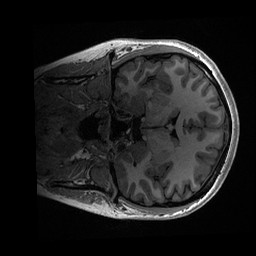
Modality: T1w
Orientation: coronal
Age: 21
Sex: female
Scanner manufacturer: ge
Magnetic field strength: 3 T
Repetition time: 0.006952 s
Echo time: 0.00292 s